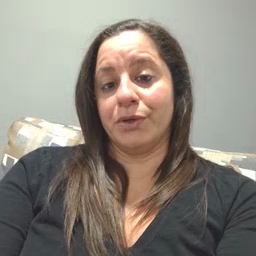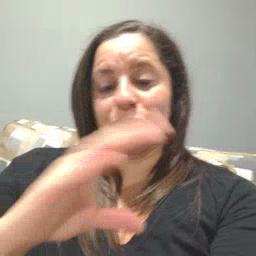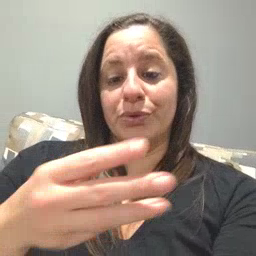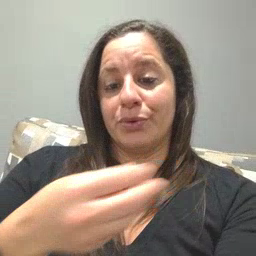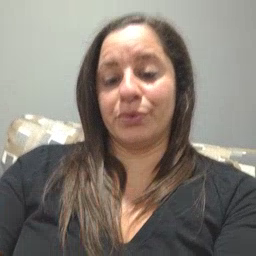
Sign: story